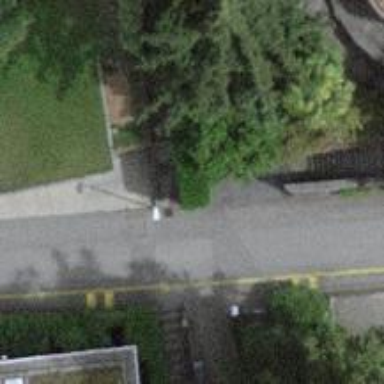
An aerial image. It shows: Raised kerb.